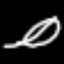
Label: leaf